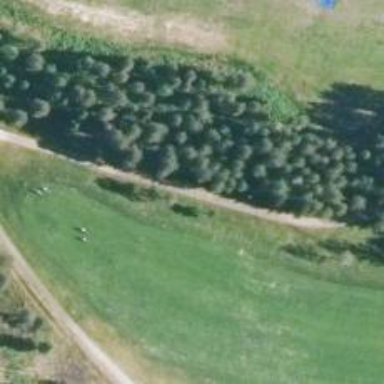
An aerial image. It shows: Intermediate difficulty nordic path for classic and skating styles grooming.